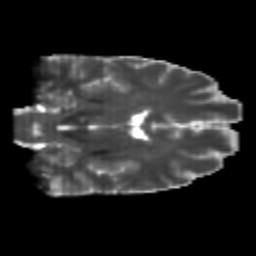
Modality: T2w
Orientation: coronal
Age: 24
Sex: male
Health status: healthy
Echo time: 0.074 s